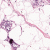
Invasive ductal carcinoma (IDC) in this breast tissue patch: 0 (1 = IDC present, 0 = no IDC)